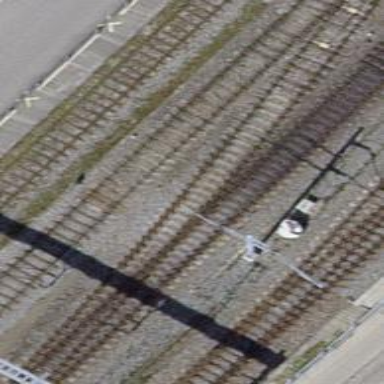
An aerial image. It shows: Single-track electrified railway siding with contact line.